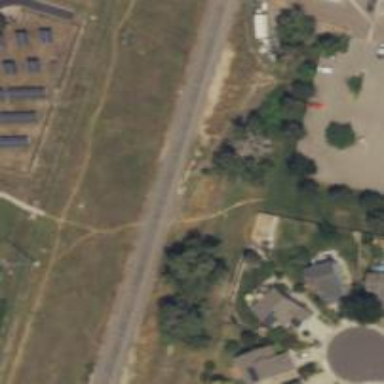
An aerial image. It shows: Disused railway siding.